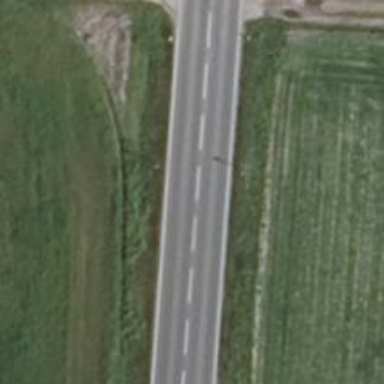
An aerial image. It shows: Secondary road with asphalt surface.